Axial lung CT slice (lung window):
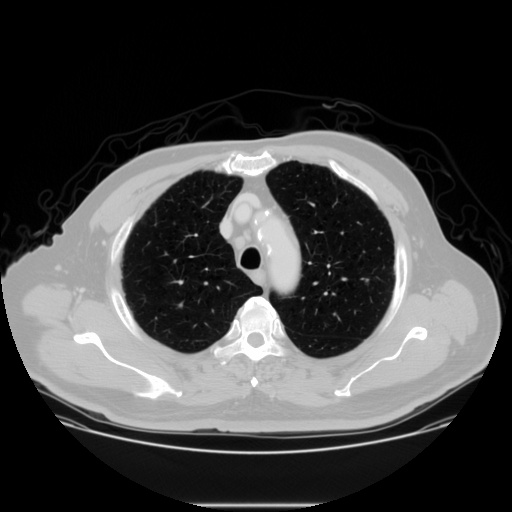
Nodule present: no